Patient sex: F
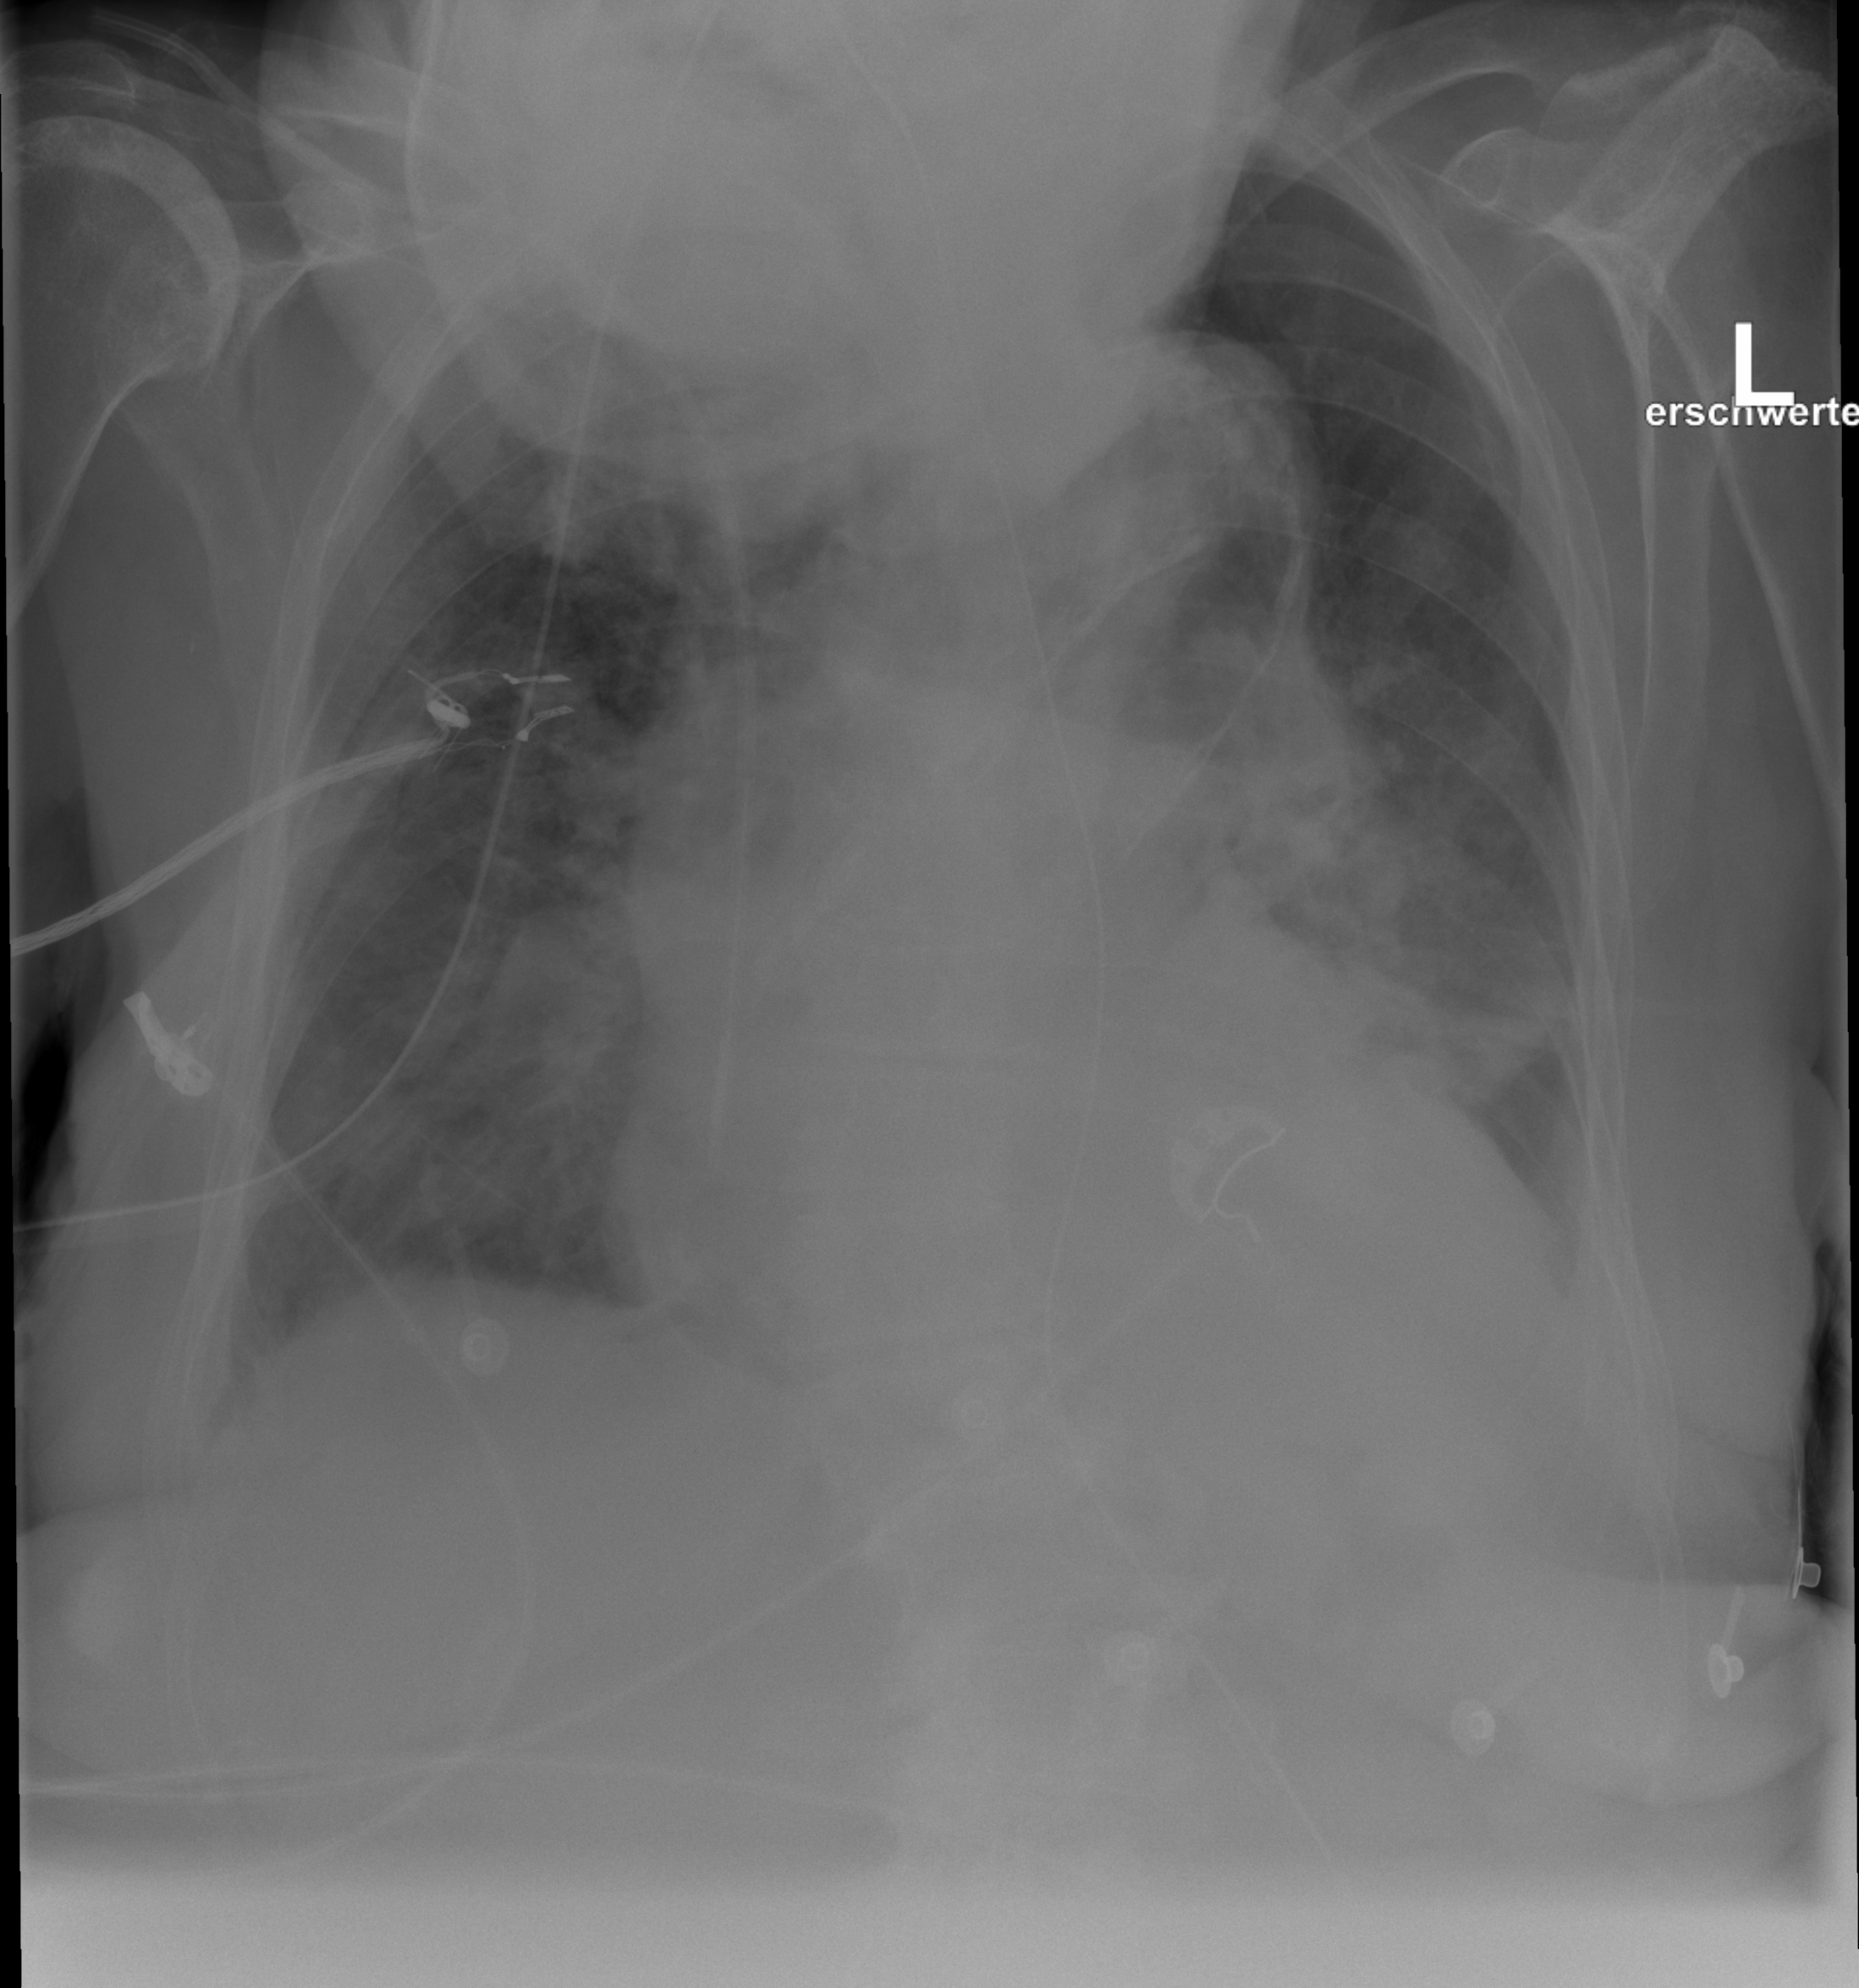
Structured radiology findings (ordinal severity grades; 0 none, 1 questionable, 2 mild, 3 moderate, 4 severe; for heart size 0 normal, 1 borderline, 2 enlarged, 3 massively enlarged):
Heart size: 2
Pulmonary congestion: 2
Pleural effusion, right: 2
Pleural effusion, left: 2
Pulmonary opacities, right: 2
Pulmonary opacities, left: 2
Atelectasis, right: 2
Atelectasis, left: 2